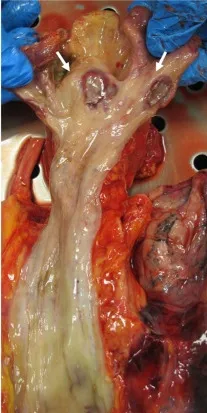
Macroscopic examination of fresh . With evidence of two necrotic ulcers [white arrows in ], with raised sharply demarcated borders, in the anterior and posterior hypopharyngeal walls.
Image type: medical_photograph (other_medical_photograph)